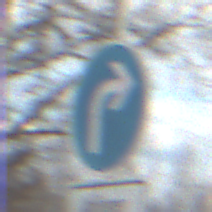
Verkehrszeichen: VorgeschriebeneFahrtrichtungRechts
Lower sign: PersonengruppenFrei2
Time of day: MorningAfternoon
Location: Outdoor (Nature)
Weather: PartlyCloudy
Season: Autumn
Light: Natural